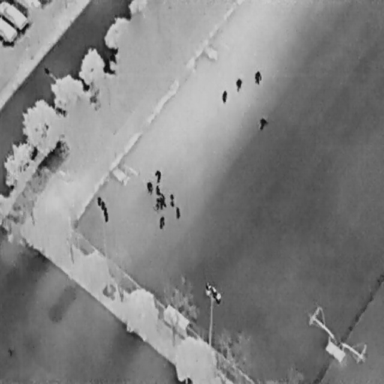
There are 12 People in the infrared image.